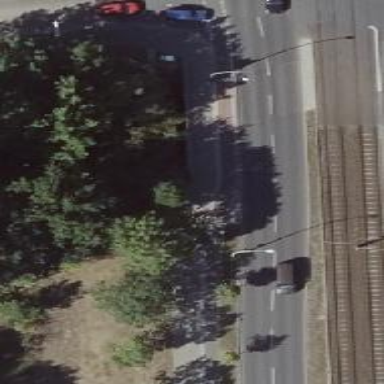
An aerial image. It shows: Path on bridge with sidewalk. The cycleway surface is asphalt.